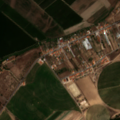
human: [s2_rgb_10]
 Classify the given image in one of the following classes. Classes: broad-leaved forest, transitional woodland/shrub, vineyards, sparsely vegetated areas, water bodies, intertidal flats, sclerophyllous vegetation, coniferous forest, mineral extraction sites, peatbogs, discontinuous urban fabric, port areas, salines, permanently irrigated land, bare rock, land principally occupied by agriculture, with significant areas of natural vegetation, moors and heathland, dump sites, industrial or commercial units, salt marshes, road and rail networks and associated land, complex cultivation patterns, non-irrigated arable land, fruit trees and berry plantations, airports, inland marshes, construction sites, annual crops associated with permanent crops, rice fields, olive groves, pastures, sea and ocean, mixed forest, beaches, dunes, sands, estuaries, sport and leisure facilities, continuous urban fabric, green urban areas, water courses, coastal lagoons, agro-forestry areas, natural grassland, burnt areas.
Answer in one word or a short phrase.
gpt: permanently irrigated land, complex cultivation patterns